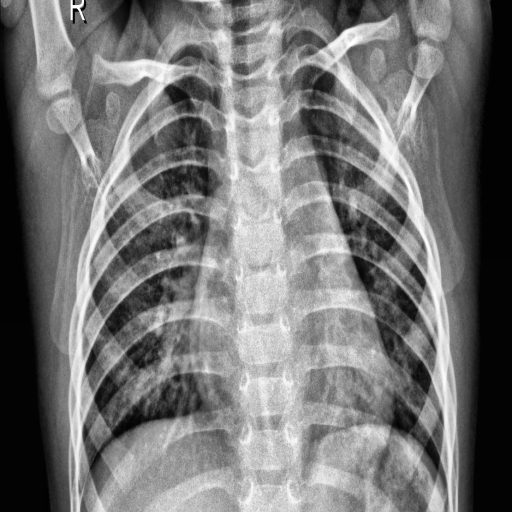
Finding: PNEUMONIA